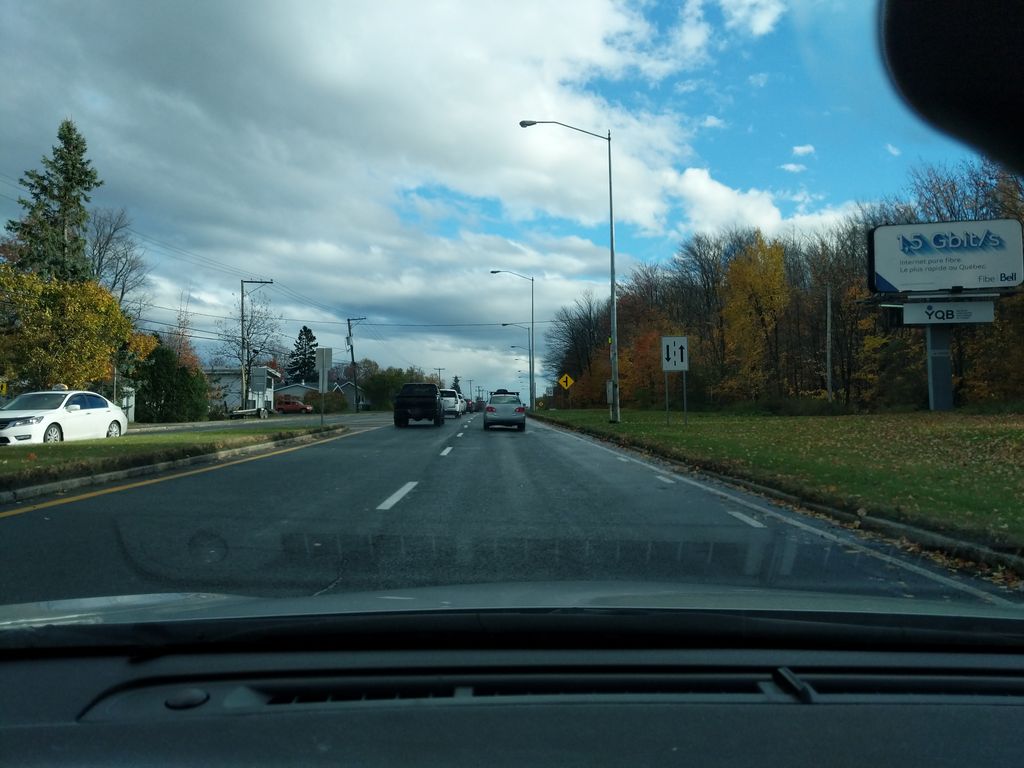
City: quebec_city